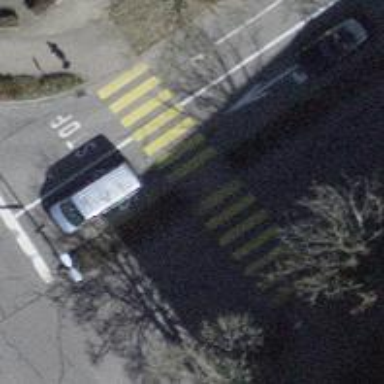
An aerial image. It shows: Footway with marked crossing. The surface is asphalt.